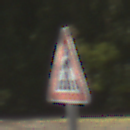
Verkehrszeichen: FussgaengerueberwegRechts
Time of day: Midday
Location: Outdoor (Nature)
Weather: Clear
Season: Summer
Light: Natural